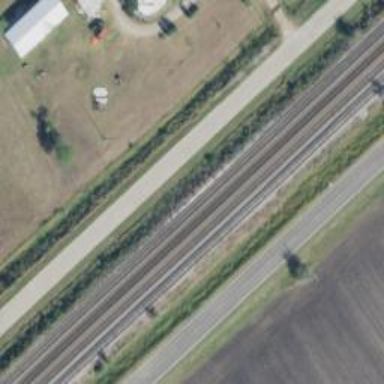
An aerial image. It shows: Railway siding with rails.